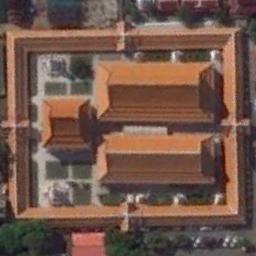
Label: palace